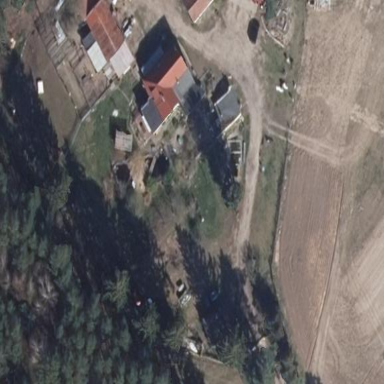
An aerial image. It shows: Farmyard area.